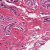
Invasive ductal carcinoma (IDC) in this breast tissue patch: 0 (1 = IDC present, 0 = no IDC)